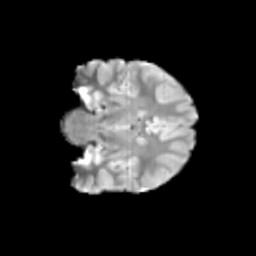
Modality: T2w
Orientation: coronal
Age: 10
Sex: male
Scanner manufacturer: siemens
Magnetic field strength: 3 T
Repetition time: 3.8 s
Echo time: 0.07 s